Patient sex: M
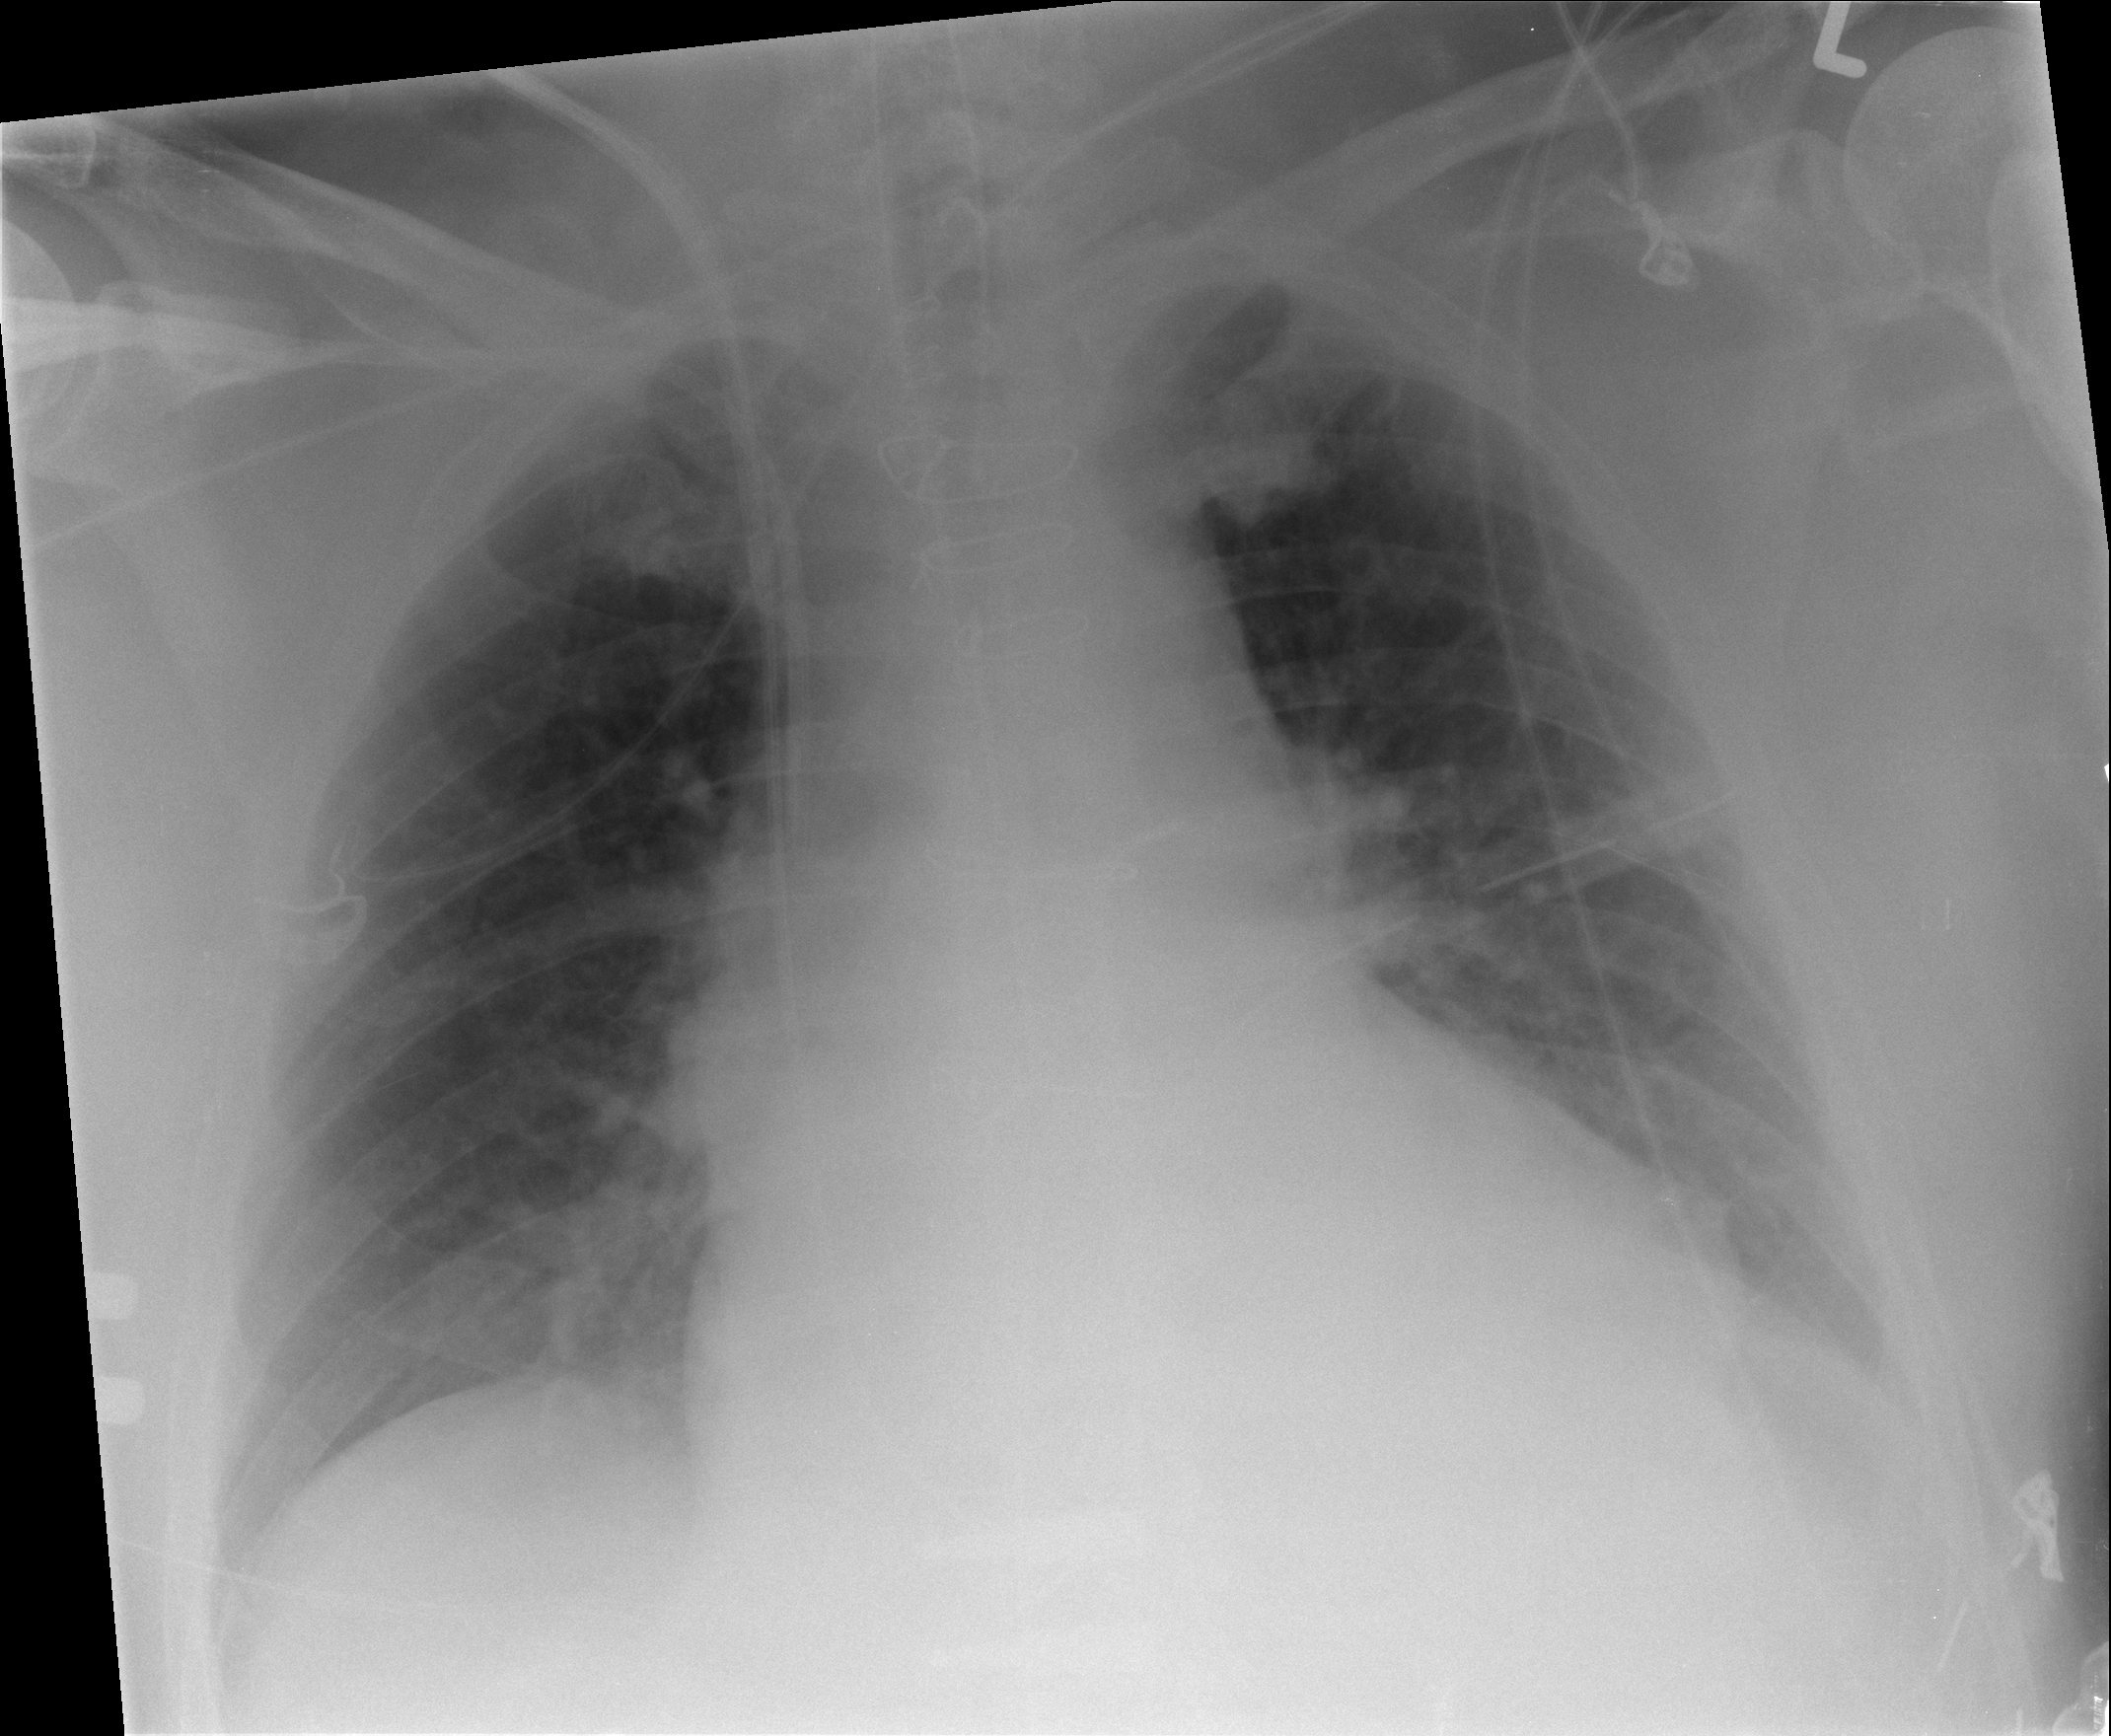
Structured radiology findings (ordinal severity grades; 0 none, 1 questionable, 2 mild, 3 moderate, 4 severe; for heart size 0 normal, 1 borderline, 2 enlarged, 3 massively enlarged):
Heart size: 2
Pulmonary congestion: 1
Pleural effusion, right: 0
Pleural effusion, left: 1
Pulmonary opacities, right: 0
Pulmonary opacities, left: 0
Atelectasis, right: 0
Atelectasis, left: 2